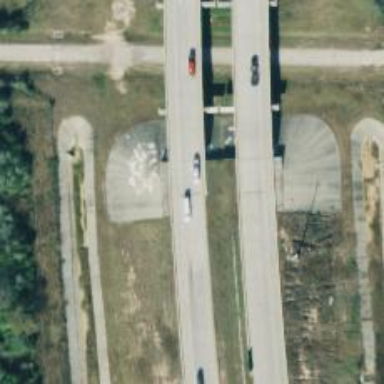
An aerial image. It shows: Bridge over motorway.